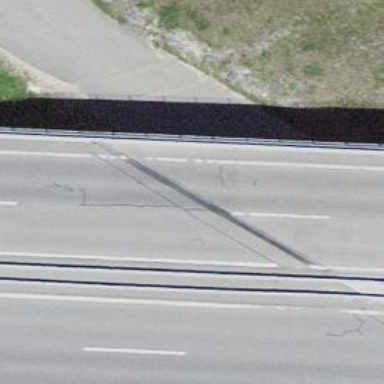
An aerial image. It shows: Motorway bridge with asphalt surface.